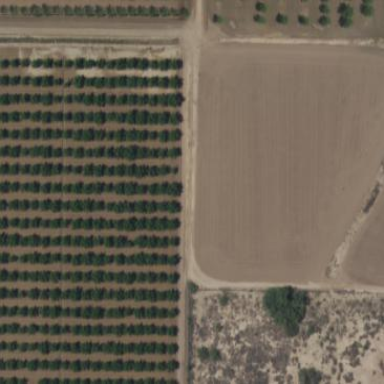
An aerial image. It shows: Orchard.